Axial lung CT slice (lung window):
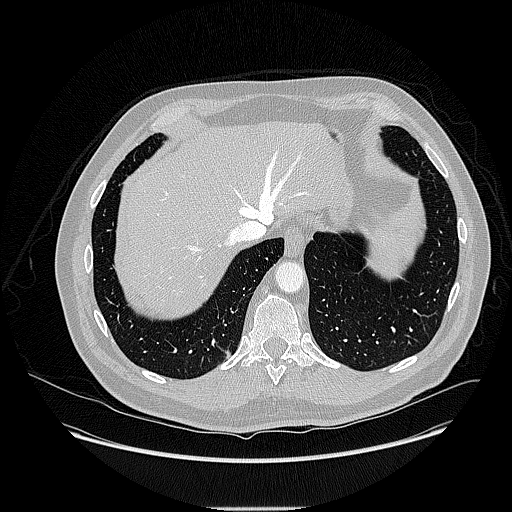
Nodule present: no